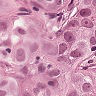
Metastatic tissue present: yes